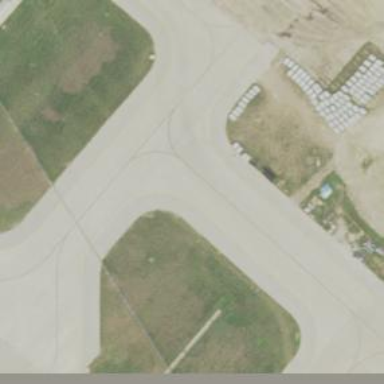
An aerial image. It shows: Image of taxiway at airport.